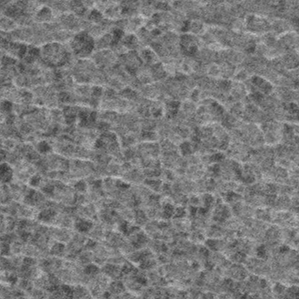
Label: frost